Interaction volume radius: 5 \u00c5
Interaction volume height: 40 \u00c5
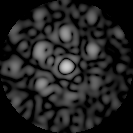
Disorder parameter: 0.648